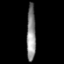
Tissue: prostate
Cell type: T cells
Senescence score: 0.3075
Nuclear area (px): 509
Mean DAPI intensity: 134.75